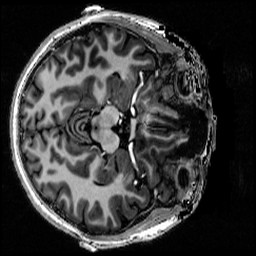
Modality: T1w
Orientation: axial
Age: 23
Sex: female